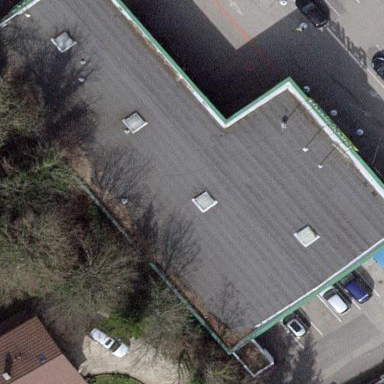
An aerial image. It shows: Building used as car repair shop.